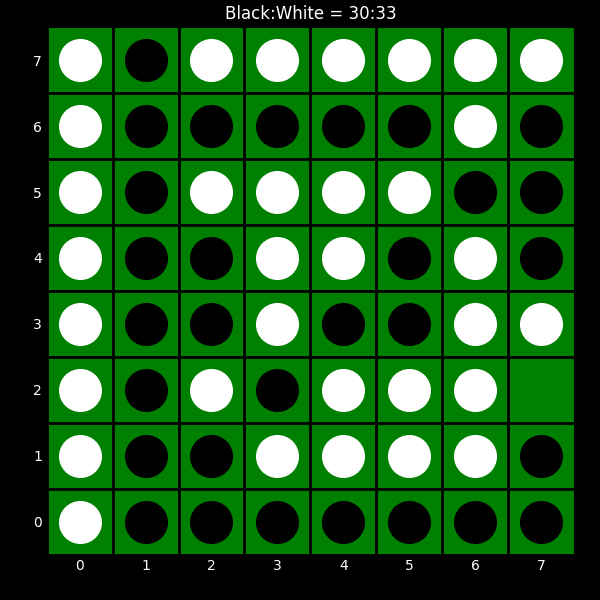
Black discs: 30
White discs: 33